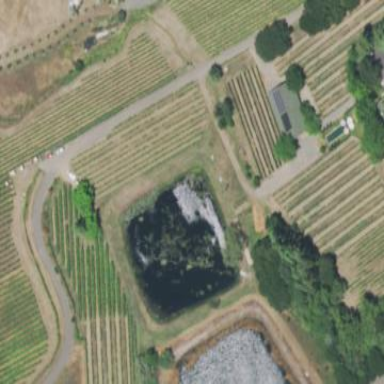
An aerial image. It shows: Vineyard where grapes are grown.